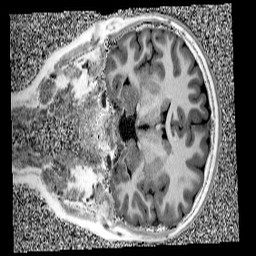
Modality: UNIT1
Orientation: coronal
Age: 10
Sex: male
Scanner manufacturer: siemens
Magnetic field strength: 3 T
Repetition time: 4 s
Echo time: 0.00299 s